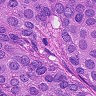
Metastatic tissue present: yes